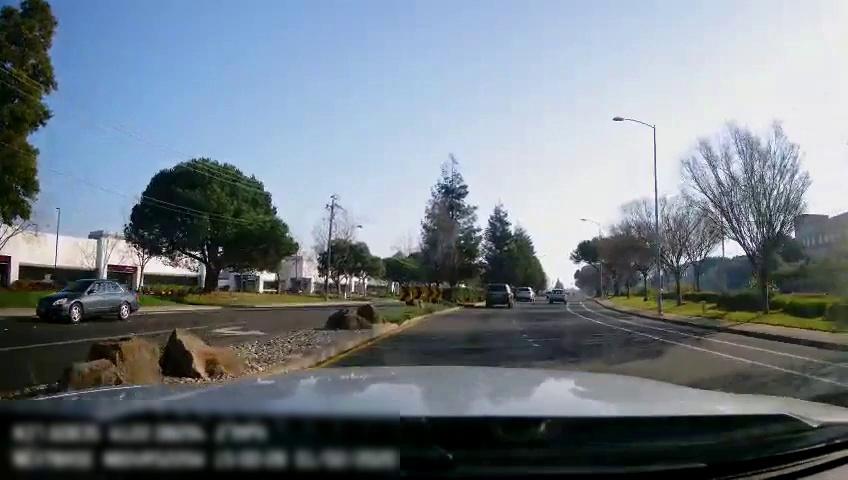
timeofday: Day
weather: Sunny
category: Drivable Space
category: Drivable Space
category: Vehicles | SUV
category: Vehicles | SUV
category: Vehicles | SUV
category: Vehicles | Car
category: Lanes | Current Lane
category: Lanes | Alternate Lane
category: Lanes | Alternate Lane
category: Lanes | Alternate Lane
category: Lanes | Opposite Lane
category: Lanes | Opposite Lane
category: Traffic | Signs
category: Traffic | Signs
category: Traffic | Signs